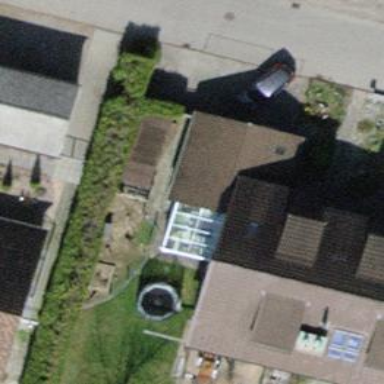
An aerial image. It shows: Garage.